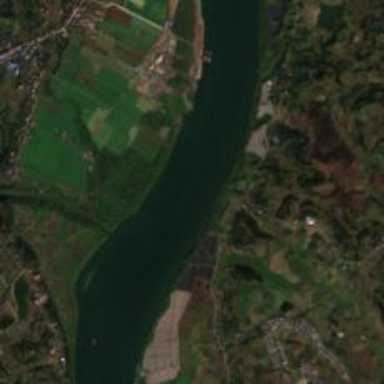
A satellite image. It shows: Beautiful view of river.